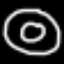
Label: donut